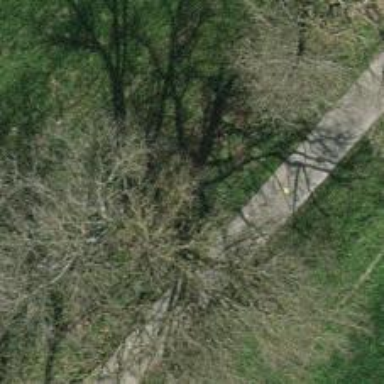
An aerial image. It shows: Beautiful tree in nature.